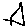
Label: triangle